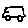
Label: car